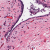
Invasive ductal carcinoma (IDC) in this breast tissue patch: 0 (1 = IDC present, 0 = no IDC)